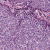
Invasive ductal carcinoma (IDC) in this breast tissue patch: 1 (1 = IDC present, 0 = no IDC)